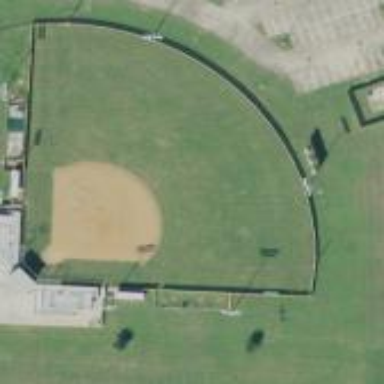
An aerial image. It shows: Softball pitch with grass surface for leisure land.